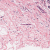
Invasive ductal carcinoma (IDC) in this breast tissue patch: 0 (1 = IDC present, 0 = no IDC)